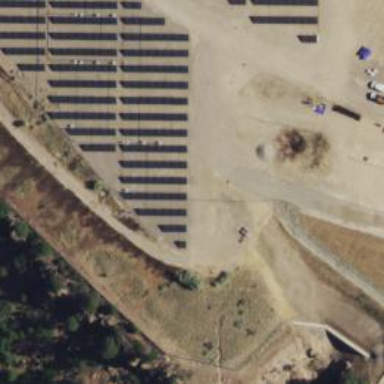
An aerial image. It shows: Generator is pictured.